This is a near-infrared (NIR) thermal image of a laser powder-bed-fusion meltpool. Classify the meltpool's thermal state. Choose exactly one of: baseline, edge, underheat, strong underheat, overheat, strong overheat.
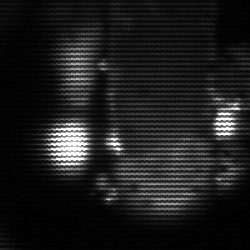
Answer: strong underheat